Question: I'd like to know how to create UITabBarItem like those in <URL>.
And, in your opinion, how works the upper menu navigation in this view (About, Topics, Products, People) is this a UiNavigationController?

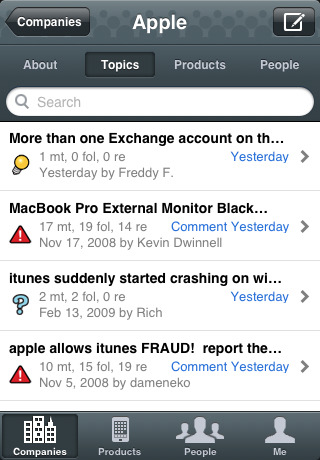
Answer: I found answer for this question at this url : <URL>